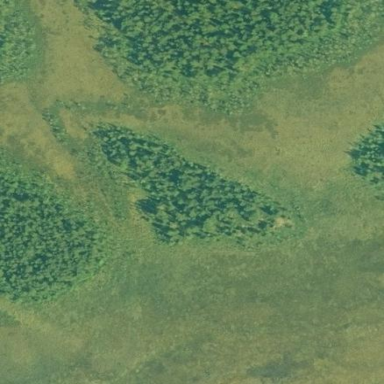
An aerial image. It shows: Forest area.